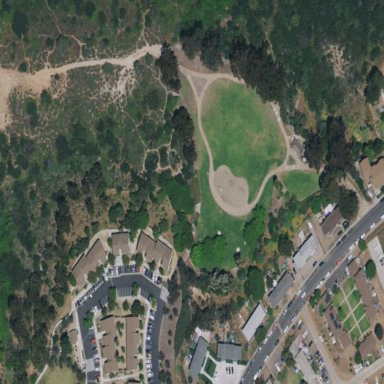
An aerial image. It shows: Lovely park for leisure and relaxation.